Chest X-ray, PA view. Patient: 25 years old, sex F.
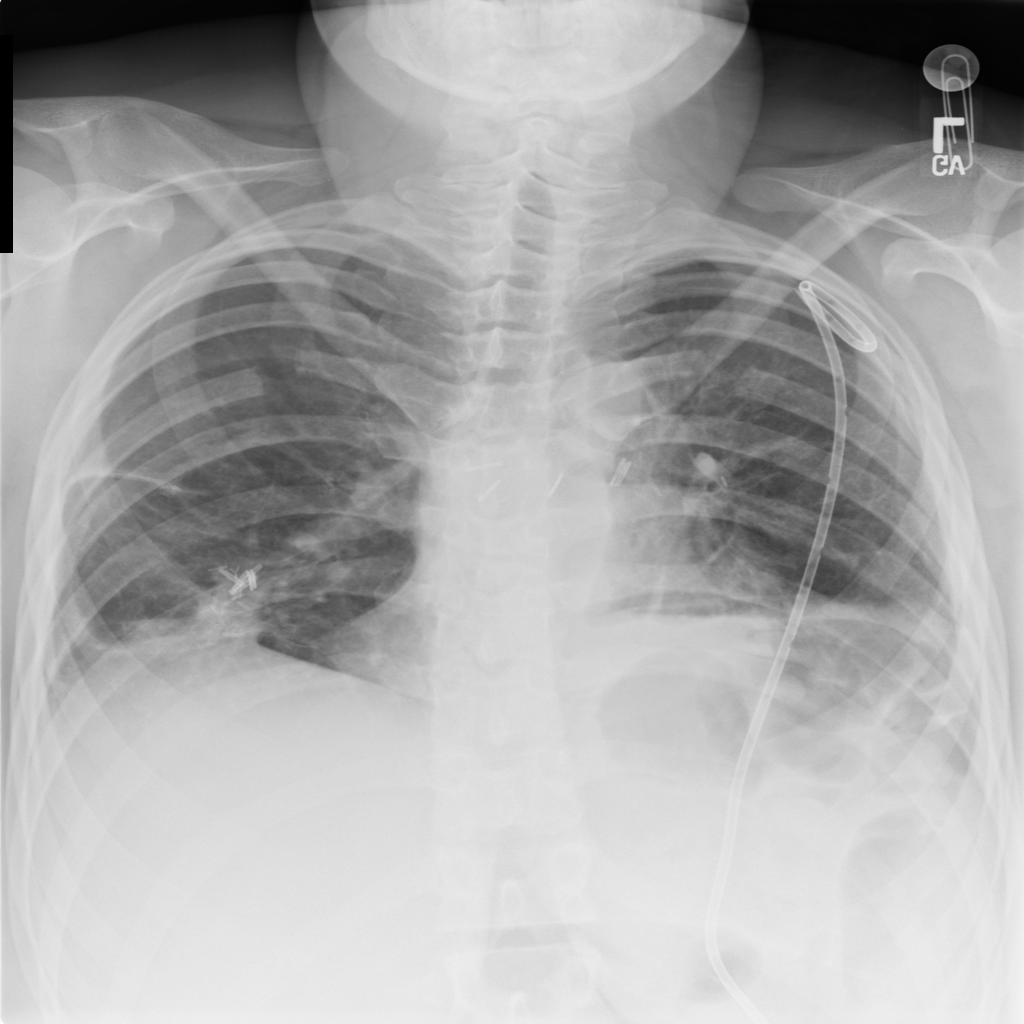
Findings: Pneumothorax